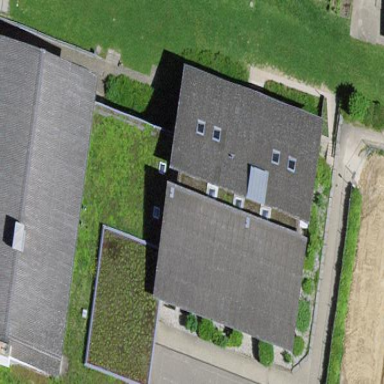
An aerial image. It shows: School building.